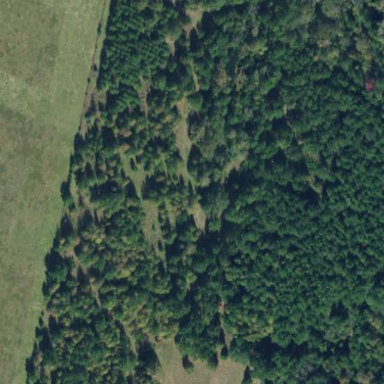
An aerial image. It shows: Evergreen forest with needle-leaved trees.